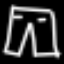
Label: pants